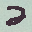
Label: 2